Question: I just created my first Mac Application but the program keeps crashing with this message:
'Unable to load nib file: MainWindowController.xib, exiting'
All I did was delete MainMenu.xib and created MainWindowController.xib and added it as the MainInterface.

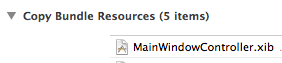
Answer: This error is caused by the nib/xib missing at runtime when 'NSApplication' tries to load what it is told is the main interface nib. In most cases it stems from accidentally removing the nib from the "Copy Bundle Resources" build phase for your application target. For other (non main nibs) it can also be caused by typos when typing the nib name.
In this specific case, however, I have determined that selecting the "main interface" from the dropdown menu in the target properties section is bugged. You have to delete the ".xib" extension from it for it to work correctly; so manually type 'MainWindowController' instead of the 'MainWindowController.xib' that you selected.
With the ".xib" extension in the "Main Interface" box, 'NSApplication' will erroneously attempt to load 'MainWindowController.xib.xib'